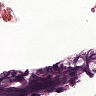
Metastatic tissue present: no